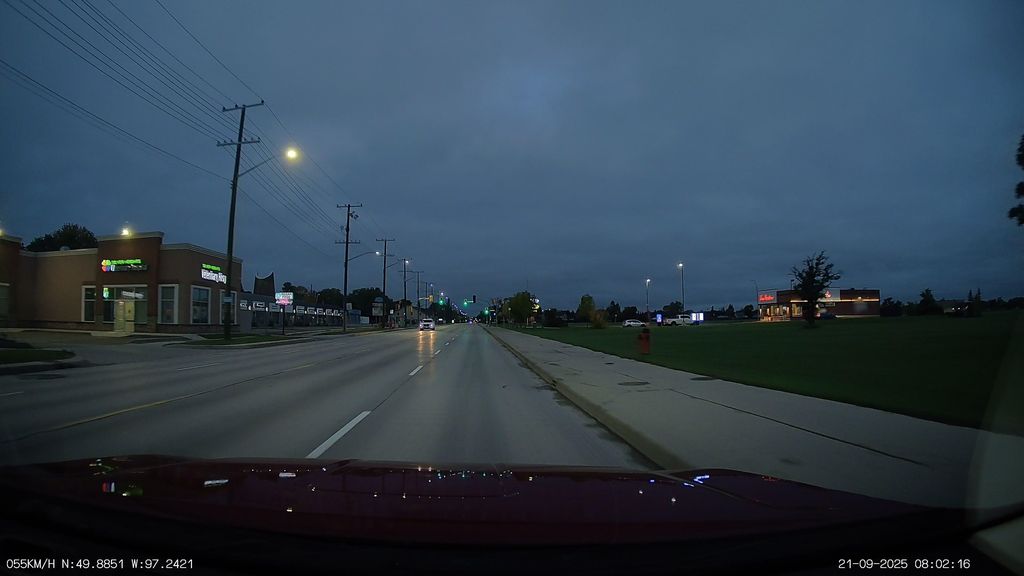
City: winnipeg